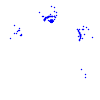
Particle: proton